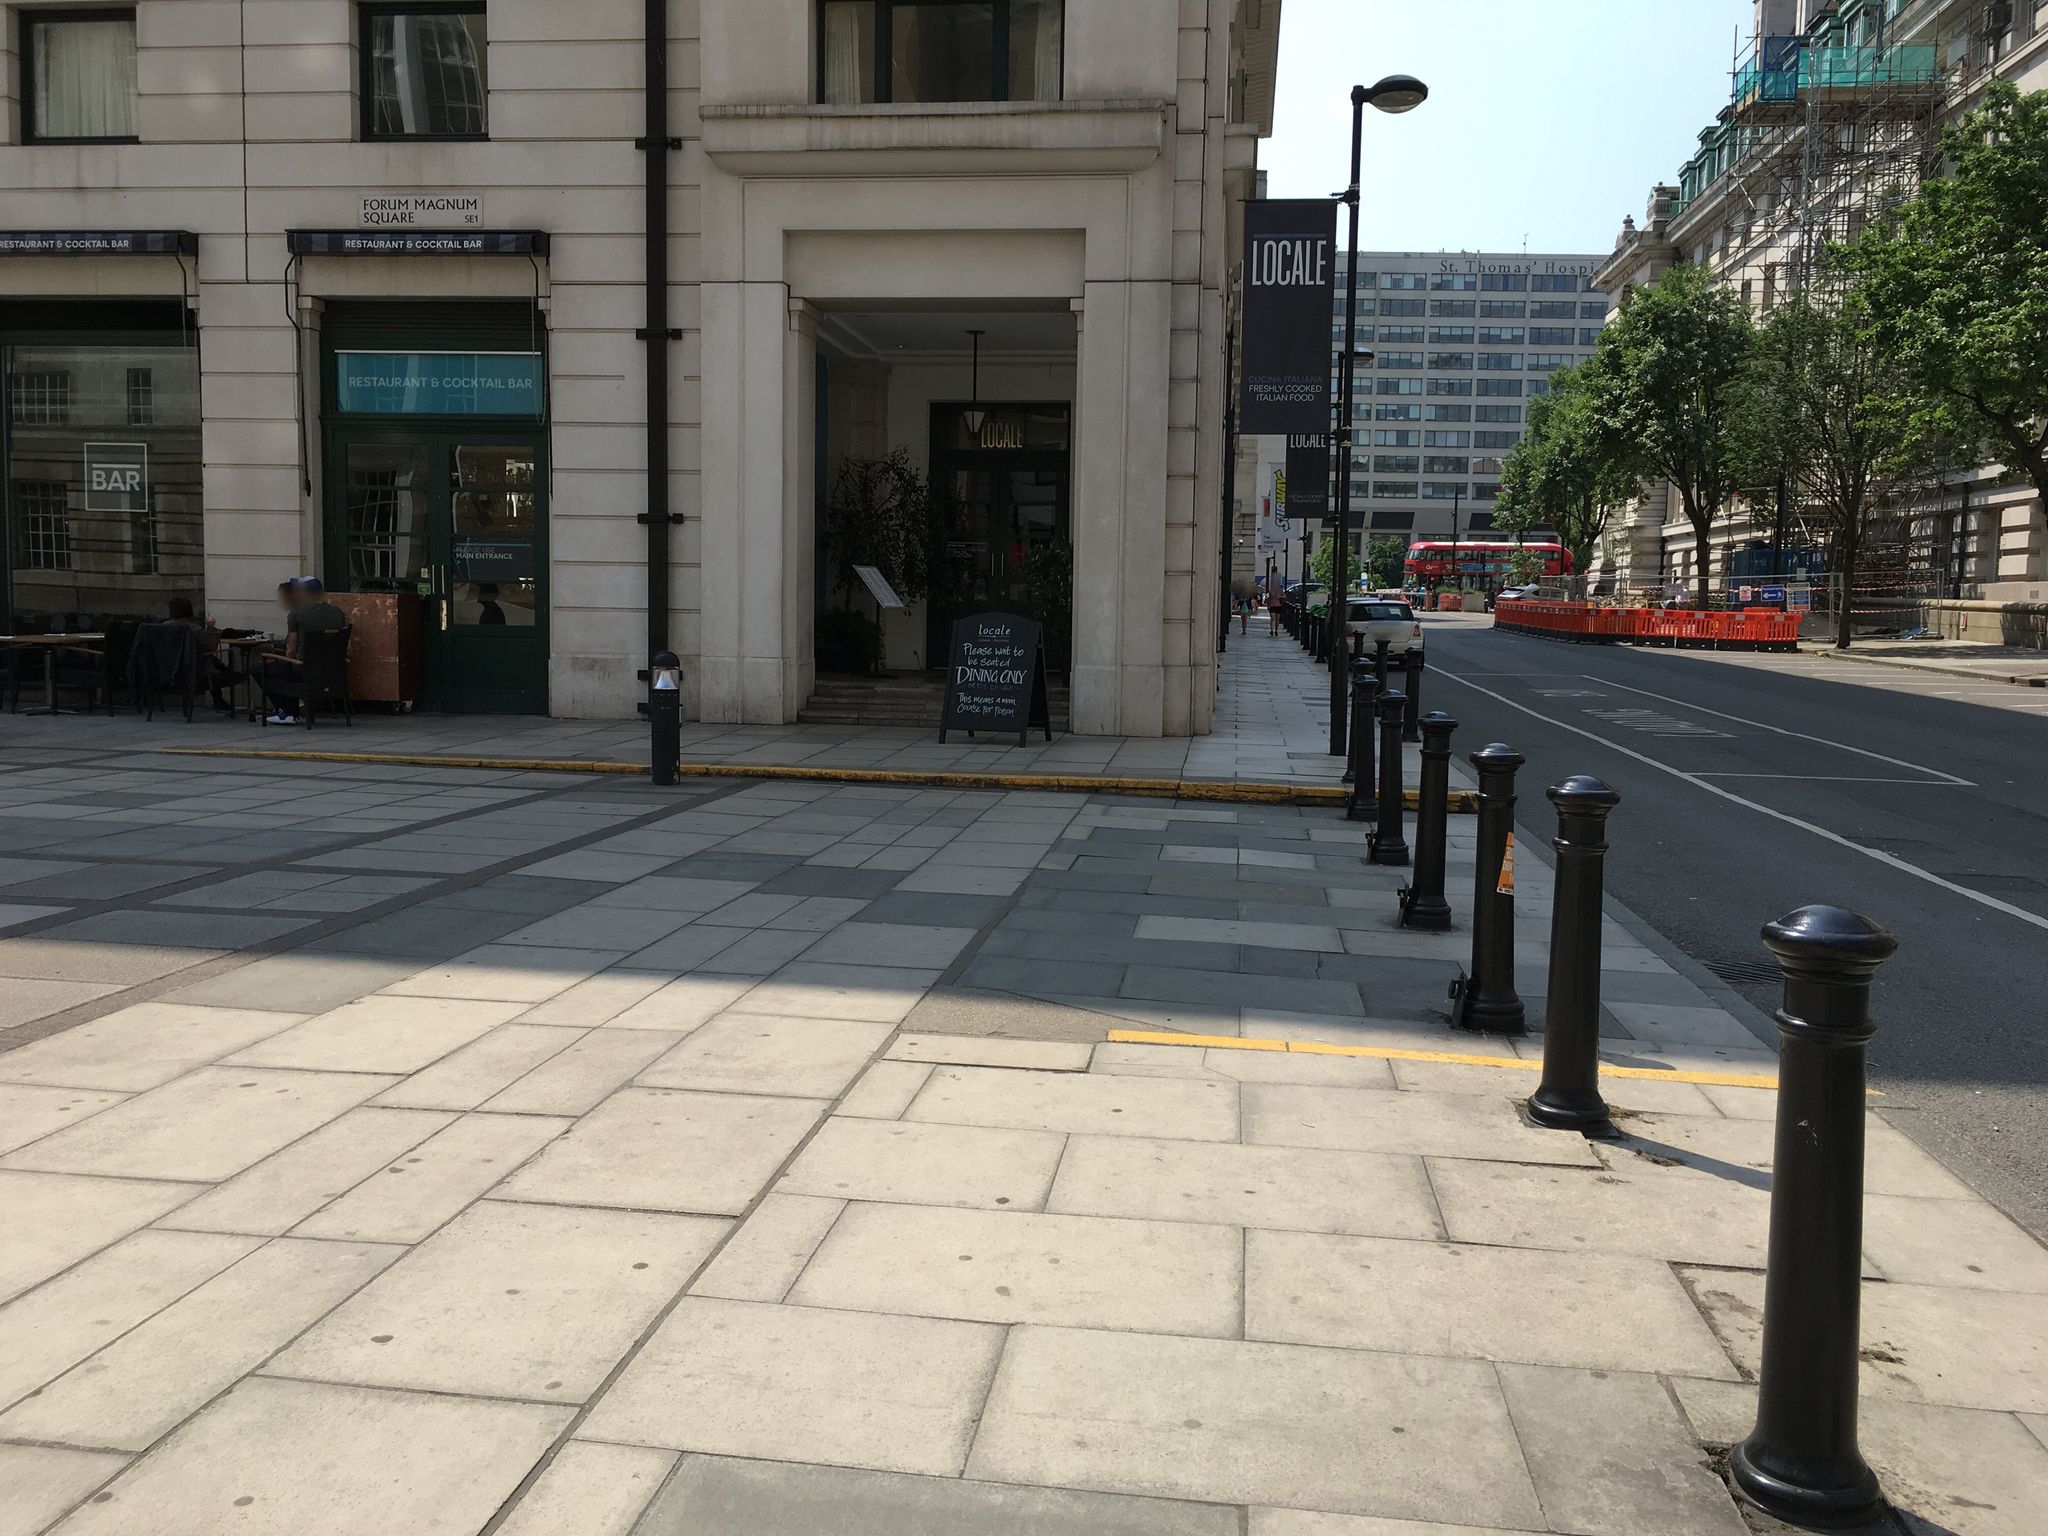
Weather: clear
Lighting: day
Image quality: good
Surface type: walking surface
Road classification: footway, cycleway, pedestrian
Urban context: urban centre
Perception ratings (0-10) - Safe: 7.89, Lively: 9.76, Beautiful: 3.21, Boring: 2.33, Depressing: 7.13, Wealthy: 8.59